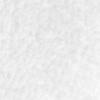
Label: no_change